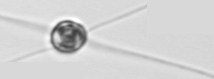
Label: Chaetoceros_danicus